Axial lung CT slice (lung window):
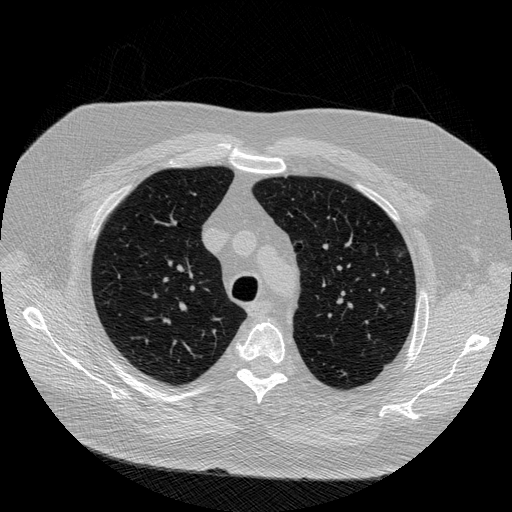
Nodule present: yes
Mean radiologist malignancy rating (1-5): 2